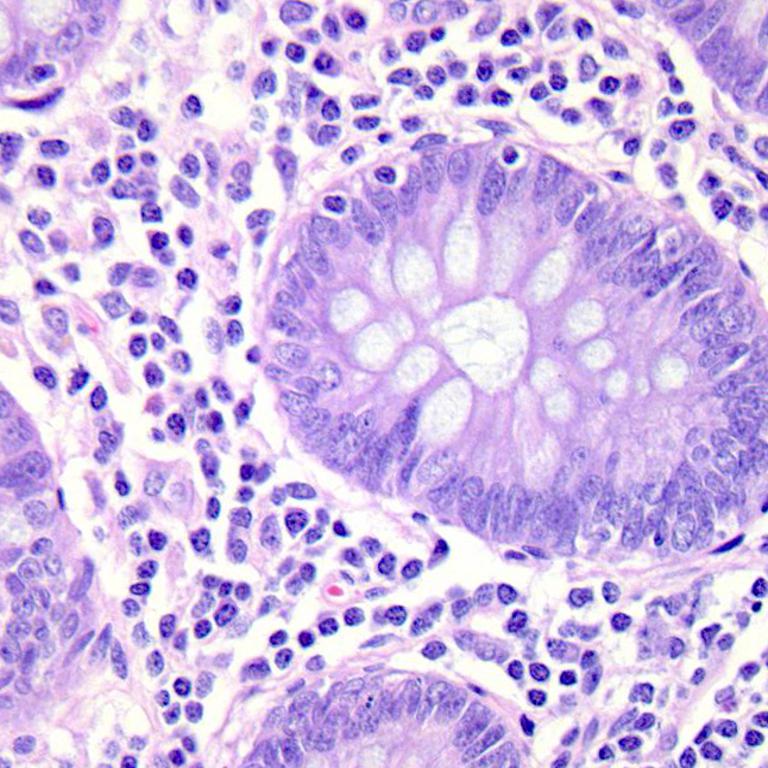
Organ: colon
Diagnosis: benign